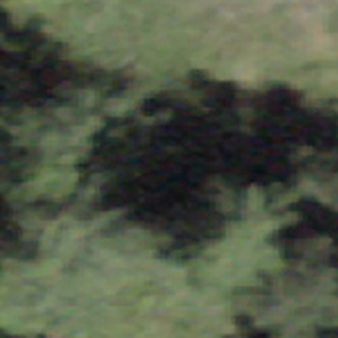
Label: other